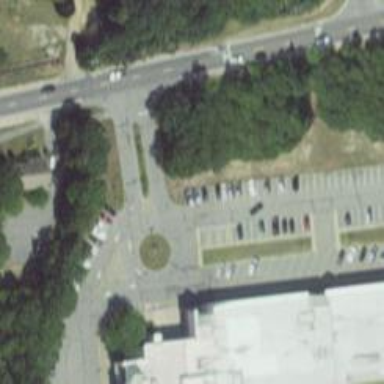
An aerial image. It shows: Parking space.